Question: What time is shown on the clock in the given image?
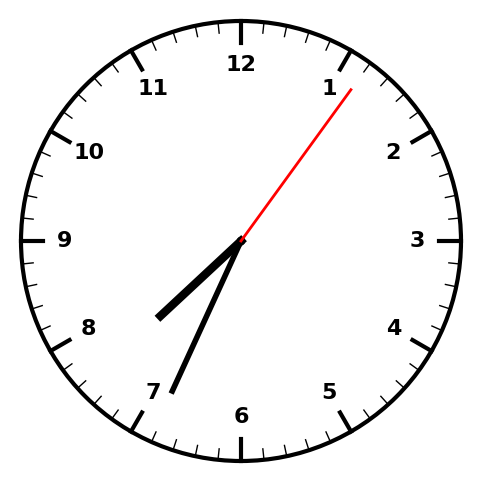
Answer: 07:34:06